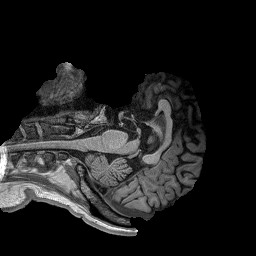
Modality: T1w
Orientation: axial
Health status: healthy